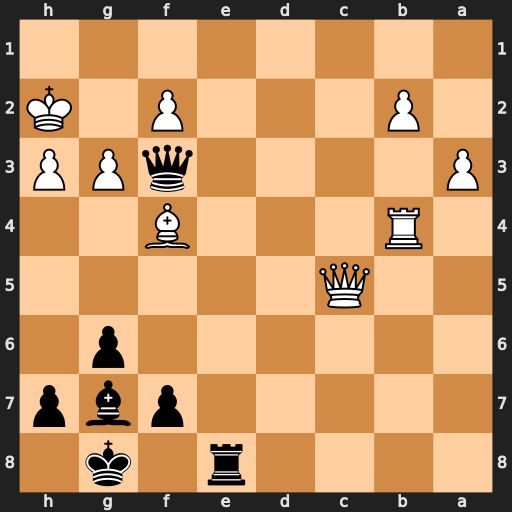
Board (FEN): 4r1k1/5pbp/6p1/2Q5/1R3B2/P4qPP/1P3P1K/8
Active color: b
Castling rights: -
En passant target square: -
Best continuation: Bf8 Qe3 Rxe3